Question: I'm attempting to make a 'TileBrush' that, when used, will always be one tile high and a variable amount of tiles wide (depending on how much space the element that it's applied to has).
To help illustrate my question, I've written a bit of code. In said code, there are two 'TextBlock's in a 'Grid'. Both 'TextBlock's have the same background, but different font sizes. Currently, each 'TextBlock''s background is always 1 tile high and 4 tiles wide.
What change(s) would I need to make in order for each 'TextBlock''s background always to always be 1 tile high, but a variable amount of tiles wide (depending on the font size of the 'TextBlock' and the width of its containing 'Grid' column)?
'''
<Window x:Class="WpfTestApp01.MainWindow"
xmlns="http://schemas.microsoft.com/winfx/2006/xaml/presentation"
xmlns:x="http://schemas.microsoft.com/winfx/2006/xaml"
xmlns:d="http://schemas.microsoft.com/expression/blend/2008"
xmlns:mc="http://schemas.openxmlformats.org/markup-compatibility/2006"
xmlns:local="clr-namespace:WpfTestApp01"
mc:Ignorable="d"
Title="MainWindow" Height="450" Width="800">
<Window.Resources>
<DrawingBrush x:Key="TestBrush"
TileMode="Tile"
Stretch="Uniform"
Viewbox="0,0,1,1"
ViewboxUnits="RelativeToBoundingBox"
Viewport="0,0,0.25,1"
ViewportUnits="RelativeToBoundingBox">
<DrawingBrush.Drawing>
<GeometryDrawing>
<GeometryDrawing.Geometry>
<GeometryGroup>
<EllipseGeometry Center="50,50"
RadiusX="20"
RadiusY="45"/>
<EllipseGeometry Center="50,50"
RadiusX="45"
RadiusY="20"/>
</GeometryGroup>
</GeometryDrawing.Geometry>
<GeometryDrawing.Brush>
<SolidColorBrush Color="Gray" />
</GeometryDrawing.Brush>
<GeometryDrawing.Pen>
<Pen Thickness="2"
Brush="Black"/>
</GeometryDrawing.Pen>
</GeometryDrawing>
</DrawingBrush.Drawing>
</DrawingBrush>
</Window.Resources>
<Grid>
<Grid.RowDefinitions>
<RowDefinition Height="Auto"/>
<RowDefinition Height="Auto"/>
</Grid.RowDefinitions>
<Grid.ColumnDefinitions>
<ColumnDefinition Width="*"/>
<ColumnDefinition Width="Auto"/>
<ColumnDefinition Width="*"/>
</Grid.ColumnDefinitions>
<GridSplitter Grid.Row="0"
Grid.Column="1"
Grid.RowSpan="2"
Width="3"
VerticalAlignment="Stretch"
HorizontalAlignment="Center"
Background="Black"/>
<TextBlock Text="Left text here."
FontSize="12"
FontFamily="Consolas"
Grid.Row="0"
Grid.Column="0"
Background="{StaticResource TestBrush}"/>
<TextBlock Text="Right text here."
FontSize="30"
FontFamily="Consolas"
Grid.Row="1"
Grid.Column="2"
Background="{StaticResource TestBrush}"/>
</Grid>
</Window>
'''
And here's what the above code produces:

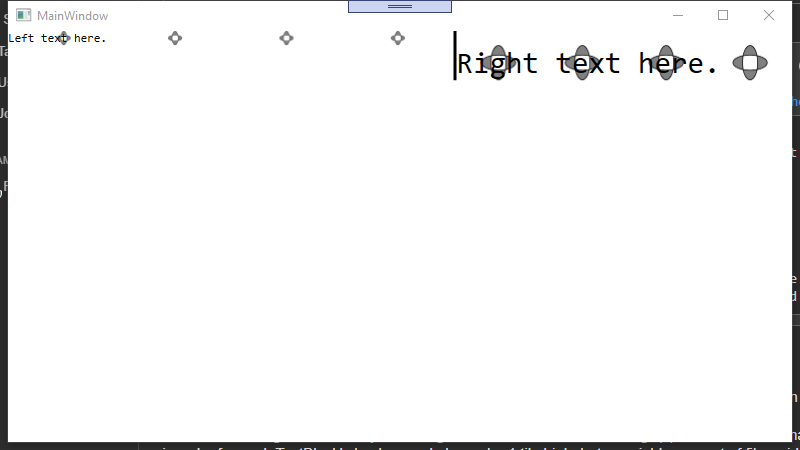
Answer: Your brush tiles four across because you've set the viewport exactly to 1/4 the relative size of the output bounding box. As long as the viewport has this fixed relationship to the bounding box, you can't get anything than four across.
So, the way to fix this is to remove that relationship and replace it with something more appropriate. The simplest way to do that is of course to set the viewport mode to 'Absolute' instead of 'RelativeToBoundingBox'. But then the question is, what absolute value to use? In the code you posted, if you set the absolute size to any specific fixed value, you'll get the same size anywhere you use the brush, and it won't fit in the 'TextBlock' you want.
What you need is a different size depending on the 'TextBlock'. This means a different brush for each 'TextBlock'. But, you probably don't want to have to declare a new brush for every 'TextBlock' you declare, hard-coding the size to fit. For that matter, maybe you don't even want to declare a new 'TextBlock'. WPF works much better when you use templates to arrange the visual tree. Using a template allows you to hard-code the aspects you want to repeat everywhere, while still allowing the context of the visual element to control specific aspects that need to vary. So, let's do that!
First, you'll need a view model:
'''
class TextAndSizeModel
{
public string Text { get; set; }
public double Size { get; set; }
}
'''
This is a degenerate model, containing just the two pieces of data that varies in your example, with no property-change notification. We're not going to change the values in this simple example, so that's fine.
Now, one of the less-obvious things you'll need is a converter. This is because we want a different viewport size in each case, and the viewport size is a 'Rect', which is a simple value, not a dependency object. So we need a converter to make an appropriate 'Rect' value as needed:
'''
class SquareRectConverter : IValueConverter
{
public object Convert(object value, Type targetType, object parameter, CultureInfo culture)
{
double doubleValue = System.Convert.ToDouble(value);
return new Rect(0, 0, doubleValue, doubleValue);
}
public object ConvertBack(object value, Type targetType, object parameter, CultureInfo culture)
{
throw new NotImplementedException();
}
}
'''
And now we're ready to do the markup. It looks like this:
'''
<Window x:Class="TestSO61021208TileBrush.MainWindow"
xmlns="http://schemas.microsoft.com/winfx/2006/xaml/presentation"
xmlns:x="http://schemas.microsoft.com/winfx/2006/xaml"
xmlns:d="http://schemas.microsoft.com/expression/blend/2008"
xmlns:mc="http://schemas.openxmlformats.org/markup-compatibility/2006"
xmlns:local="clr-namespace:TestSO61021208TileBrush"
mc:Ignorable="d"
Title="MainWindow" Height="450" Width="800">
<Window.Resources>
<GeometryDrawing x:Key="geometryDrawing1">
<GeometryDrawing.Geometry>
<GeometryGroup>
<EllipseGeometry Center="50,50"
RadiusX="20"
RadiusY="45"/>
<EllipseGeometry Center="50,50"
RadiusX="45"
RadiusY="20"/>
</GeometryGroup>
</GeometryDrawing.Geometry>
<GeometryDrawing.Brush>
<SolidColorBrush Color="Gray" />
</GeometryDrawing.Brush>
<GeometryDrawing.Pen>
<Pen Thickness="2"
Brush="Black"/>
</GeometryDrawing.Pen>
</GeometryDrawing>
<local:SquareRectConverter x:Key="squareRectConverter1"/>
<DataTemplate DataType="{x:Type local:TextAndSizeModel}">
<TextBlock Text="{Binding Text}"
FontSize="{Binding Size}"
FontFamily="Consolas">
<TextBlock.Background>
<DrawingBrush
TileMode="Tile"
Stretch="Uniform"
Viewbox="0,0,1,1"
ViewboxUnits="RelativeToBoundingBox"
Viewport="{Binding ActualHeight, RelativeSource={RelativeSource AncestorType=TextBlock}, Converter={StaticResource squareRectConverter1}}"
ViewportUnits="Absolute"
Drawing="{StaticResource geometryDrawing1}"/>
</TextBlock.Background>
</TextBlock>
</DataTemplate>
</Window.Resources>
<Grid>
<Grid.RowDefinitions>
<RowDefinition Height="Auto"/>
<RowDefinition Height="Auto"/>
</Grid.RowDefinitions>
<Grid.ColumnDefinitions>
<ColumnDefinition Width="*"/>
<ColumnDefinition Width="Auto"/>
<ColumnDefinition Width="*"/>
</Grid.ColumnDefinitions>
<GridSplitter Grid.Row="0"
Grid.Column="1"
Grid.RowSpan="2"
Width="3"
VerticalAlignment="Stretch"
HorizontalAlignment="Center"
Background="Black"/>
<ContentControl Grid.Row="0" Grid.Column="0">
<ContentControl.Content>
<local:TextAndSizeModel Text="Left text here." Size="12"/>
</ContentControl.Content>
</ContentControl>
<ContentControl Grid.Row="1" Grid.Column="2">
<ContentControl.Content>
<local:TextAndSizeModel Text="Right text here." Size="30"/>
</ContentControl.Content>
</ContentControl>
</Grid>
</Window>
'''
'ContentControl' is used, of course, to map the view model object to the template. You'll see in the template three bindings:
1. The text value.
2. The font size value.
3. The ActualHeight of the containing TextBlock element to the Viewport size value, via the converter
This sets the height of the viewport to exactly the height of the 'TextBlock'. But it also allows the viewport to be a square that is not relative to the bounding box, so that it can tile properly across the entire background.
The result looks like this:
<URL>
Now the brush tiles horizontally to fit the background, no matter the actual width of the 'TextBlock'.
Of course, in this particular example the brush changes height according to the size of the 'TextBlock'. I inferred that was what you wanted because that's how it works in your original example, and you didn't write anything to suggest you wanted it otherwise. However, you should be able to modify the basic technique above to get what you want. You'll need to do the math differently, so that instead of making the height and width vary exactly with the height of the containing element, you decide on a fixed width for the brush, using the passed-in height only for the height of the viewport. In this way the brush will be centered vertically in the element with a fixed size for the graphic element, while still tiled horizontally.
That would look something like this:
'''
class CenteredRectConverter : IValueConverter
{
public object Convert(object value, Type targetType, object parameter, CultureInfo culture)
{
double height = System.Convert.ToDouble(value);
double width = System.Convert.ToDouble(parameter);
return new Rect(0, 0, width, height);
}
public object ConvertBack(object value, Type targetType, object parameter, CultureInfo culture)
{
throw new NotImplementedException();
}
}
'''
'''
<DataTemplate DataType="{x:Type local:TextAndSizeModel}">
<TextBlock Text="{Binding Text}"
FontSize="{Binding Size}"
FontFamily="Consolas">
<TextBlock.Background>
<DrawingBrush
TileMode="Tile"
Stretch="Uniform"
Viewbox="0,0,1,1"
ViewboxUnits="RelativeToBoundingBox"
Viewport="{Binding ActualHeight,
RelativeSource={RelativeSource AncestorType=TextBlock},
Converter={StaticResource centeredRectConverter1},
ConverterParameter=14}"
ViewportUnits="Absolute"
Drawing="{StaticResource geometryDrawing1}"/>
</TextBlock.Background>
</TextBlock>
</DataTemplate>
'''
That looks like this instead:
<URL>